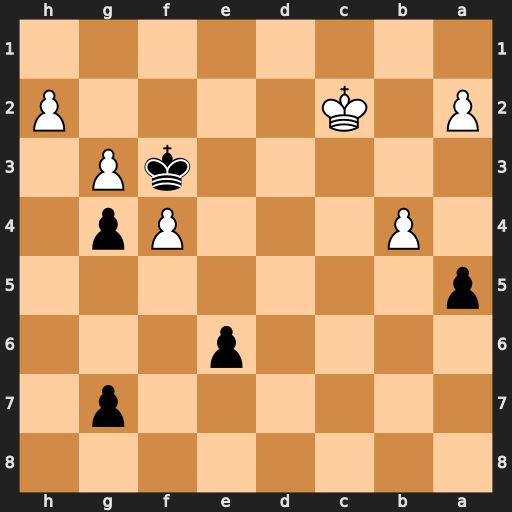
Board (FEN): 8/6p1/4p3/p7/1P3Pp1/5kP1/P1K4P/8
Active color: b
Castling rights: -
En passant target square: -
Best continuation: axb4 Kb3 Kg2 Kxb4 Kxh2 a4 Kxg3 a5 Kxf4 a6 g3 a7 g2 a8=Q g1=Q